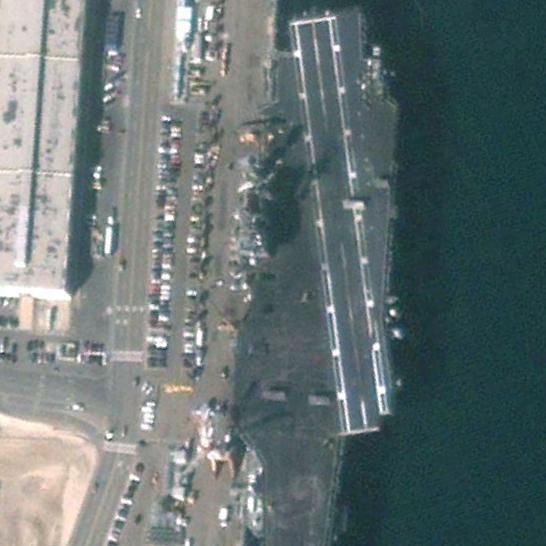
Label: Nimitz-class_aircraft_carrier